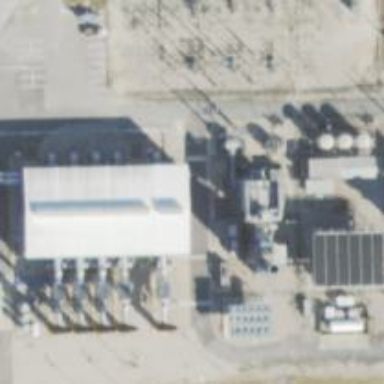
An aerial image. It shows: Gas-powered generator.